Field crop: maize
Growth stage: 1
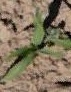
Species: maize